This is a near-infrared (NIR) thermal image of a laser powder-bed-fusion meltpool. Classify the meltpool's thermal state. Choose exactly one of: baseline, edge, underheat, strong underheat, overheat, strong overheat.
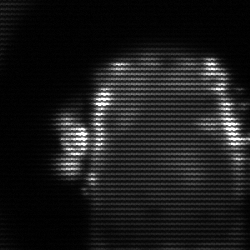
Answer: baseline